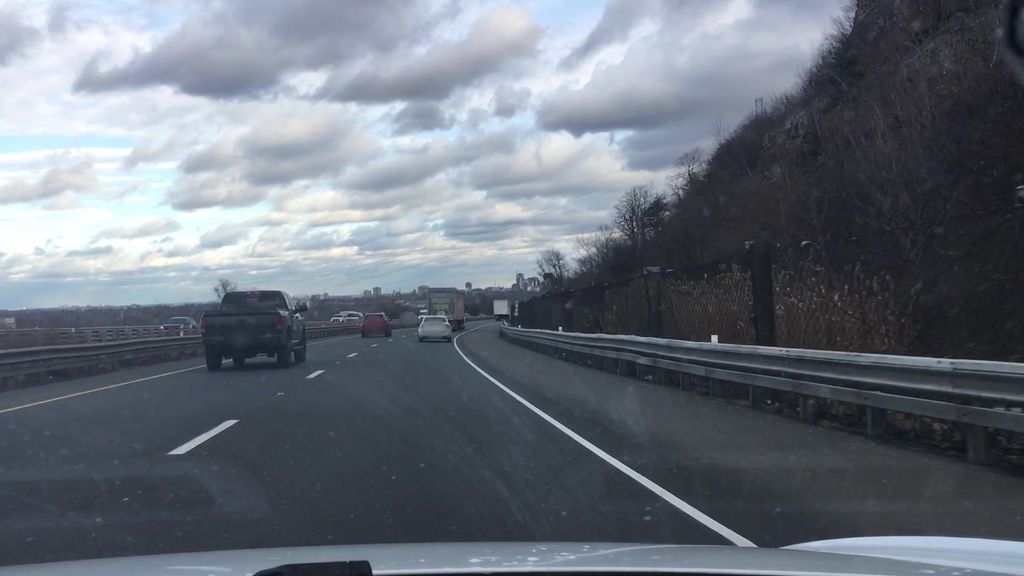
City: hamilton